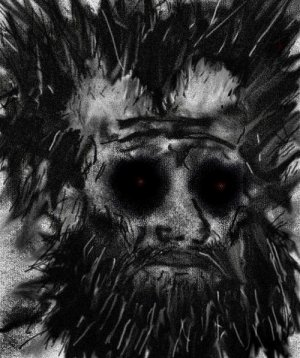
Label: 5_Wojak_with_Background